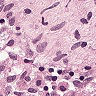
Metastatic tissue present: yes